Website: lowes
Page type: review-order
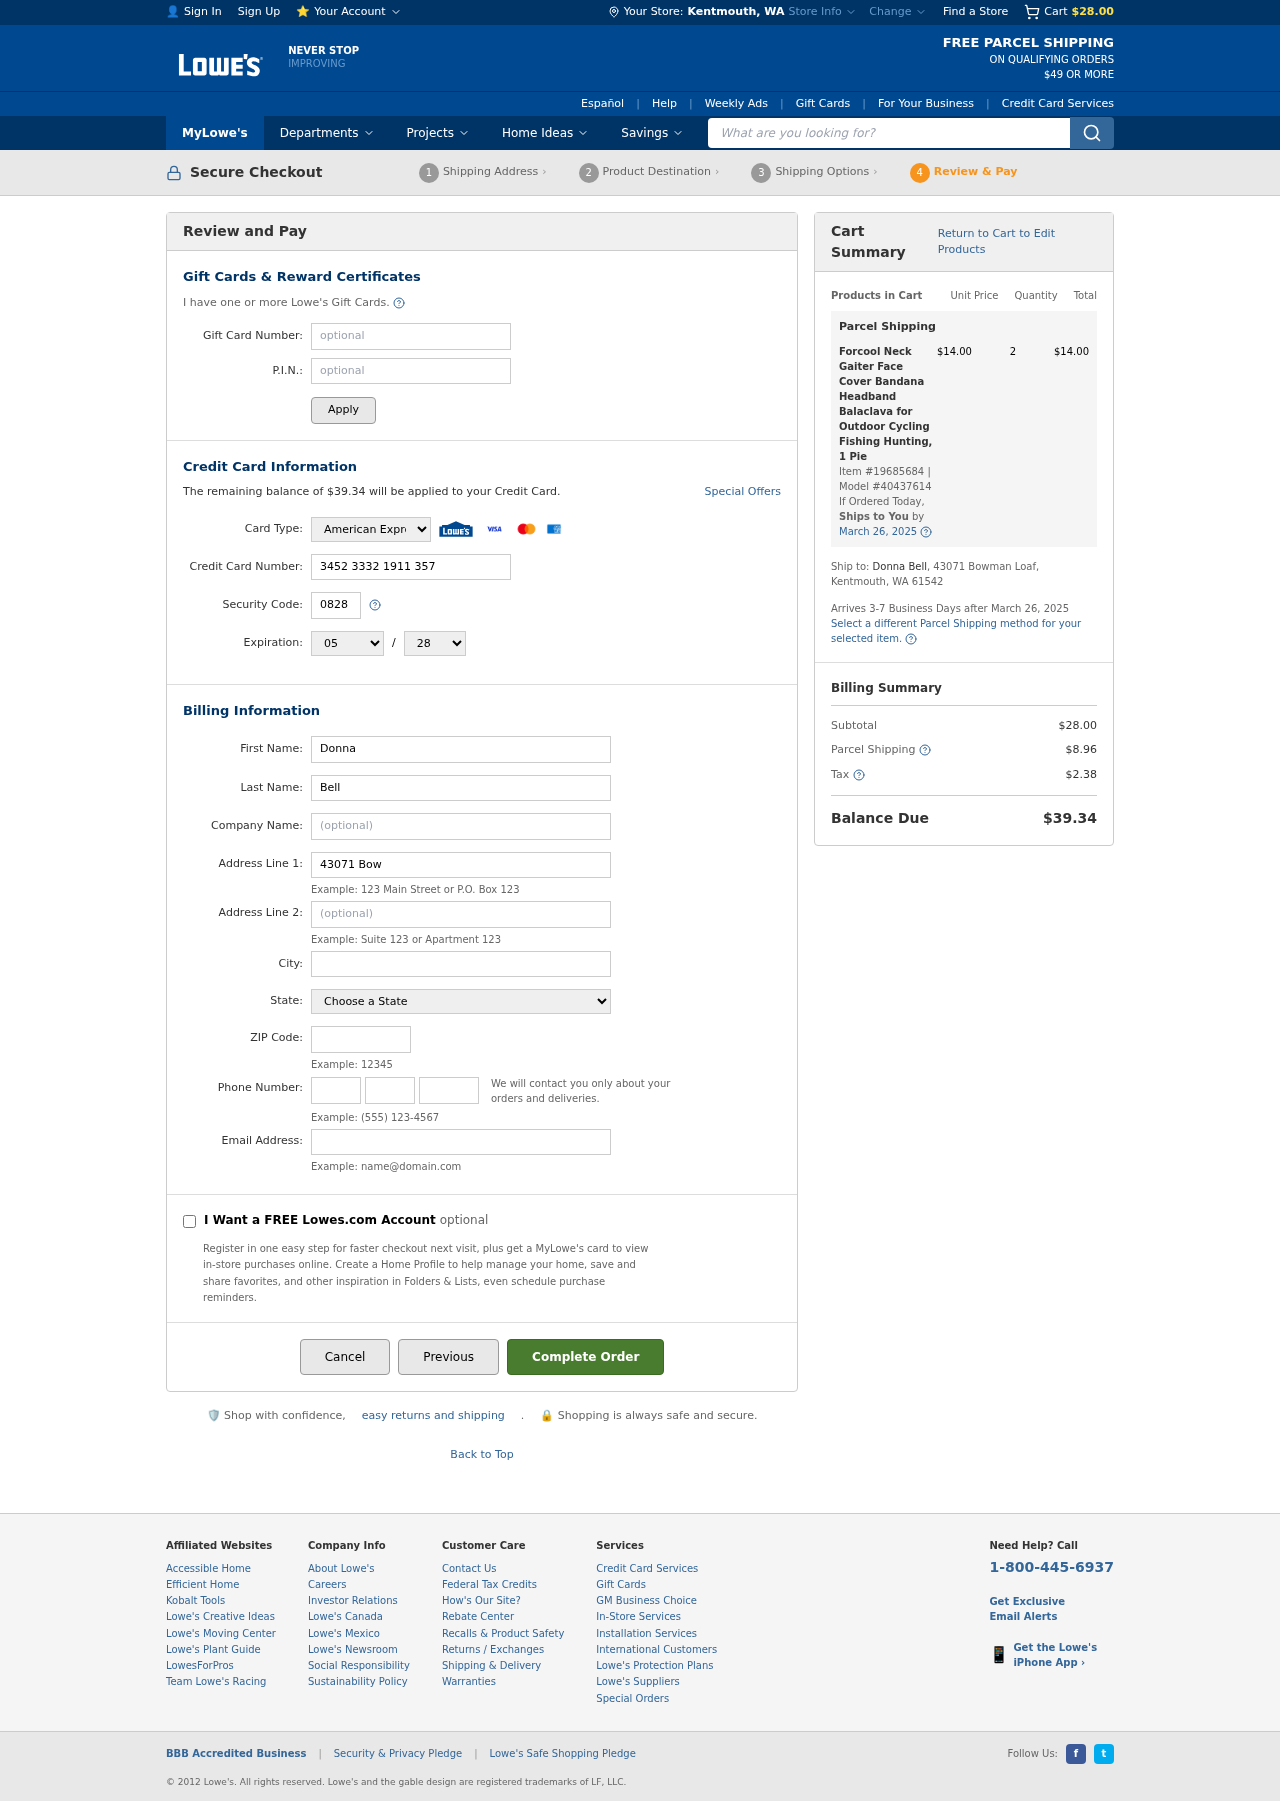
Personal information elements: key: PII_CARD_CVV
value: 0828
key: PII_CARD_EXPIRY_MONTH
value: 05
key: PII_CARD_EXPIRY_YEAR
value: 28
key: PII_CARD_NUMBER
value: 3452 3332 1911 357
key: PII_CARD_TYPE
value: American Express
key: PII_CITY
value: Kentmouth
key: PII_CITY_STATE
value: Kentmouth, WA
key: PII_EMAIL
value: donnabell@yahoo.com
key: PII_FIRSTNAME
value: Donna
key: PII_LASTNAME
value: Bell
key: PII_PHONE_AREA
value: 478
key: PII_PHONE_PREFIX
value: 331
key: PII_PHONE_SUFFIX
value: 3339
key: PII_POSTCODE
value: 61542
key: PII_STATE
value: Washington
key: PII_STREET
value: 43071 Bowman Loaf
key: PII_STREET2
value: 43071 Bowman Loaf
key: PII_STREET2
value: Apt. 549
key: PII_FULLNAME2
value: Donna Bell
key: PII_CITY_STATE_ZIP2
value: Kentmouth, WA 61542
Product elements: key: PRODUCT1_NAME
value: Forcool Neck Gaiter Face Cover Bandana Headband Balaclava for Outdoor Cycling Fishing Hunting, 1 Pie
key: PRODUCT1_PRICE
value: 14
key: PRODUCT1_QUANTITY
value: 2
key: PRODUCT1_ITEM_NUMBER
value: Item #19685684
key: PRODUCT1_MODEL_NUMBER
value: Model #40437614
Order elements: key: ORDER_SUBTOTAL
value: $28.00
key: ORDER_BALANCE_DUE
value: $39.34
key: ORDER_SHIPPING_DATE
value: March 26, 2025
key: ORDER_ITEM_TOTAL
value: $14.00
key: ORDER_SHIPPING_DATE2
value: March 26, 2025
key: ORDER_SHIPPING_COST
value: $8.96
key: ORDER_TAX
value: $2.38
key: ORDER_TOTAL
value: $39.34
Search elements: key: HEADER_SEARCH
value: What are you looking for?